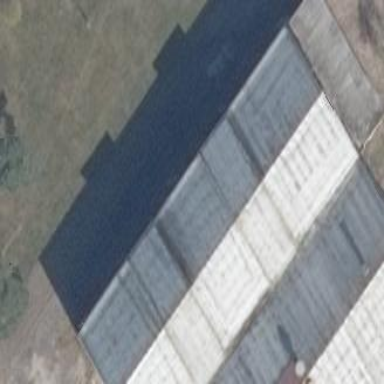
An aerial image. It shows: Industrial building with gabled grey roof.